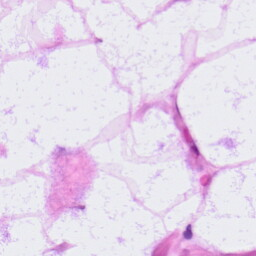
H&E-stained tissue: LymphNode